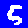
Digit: 5